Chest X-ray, PA view. Patient: 61 years old, sex M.
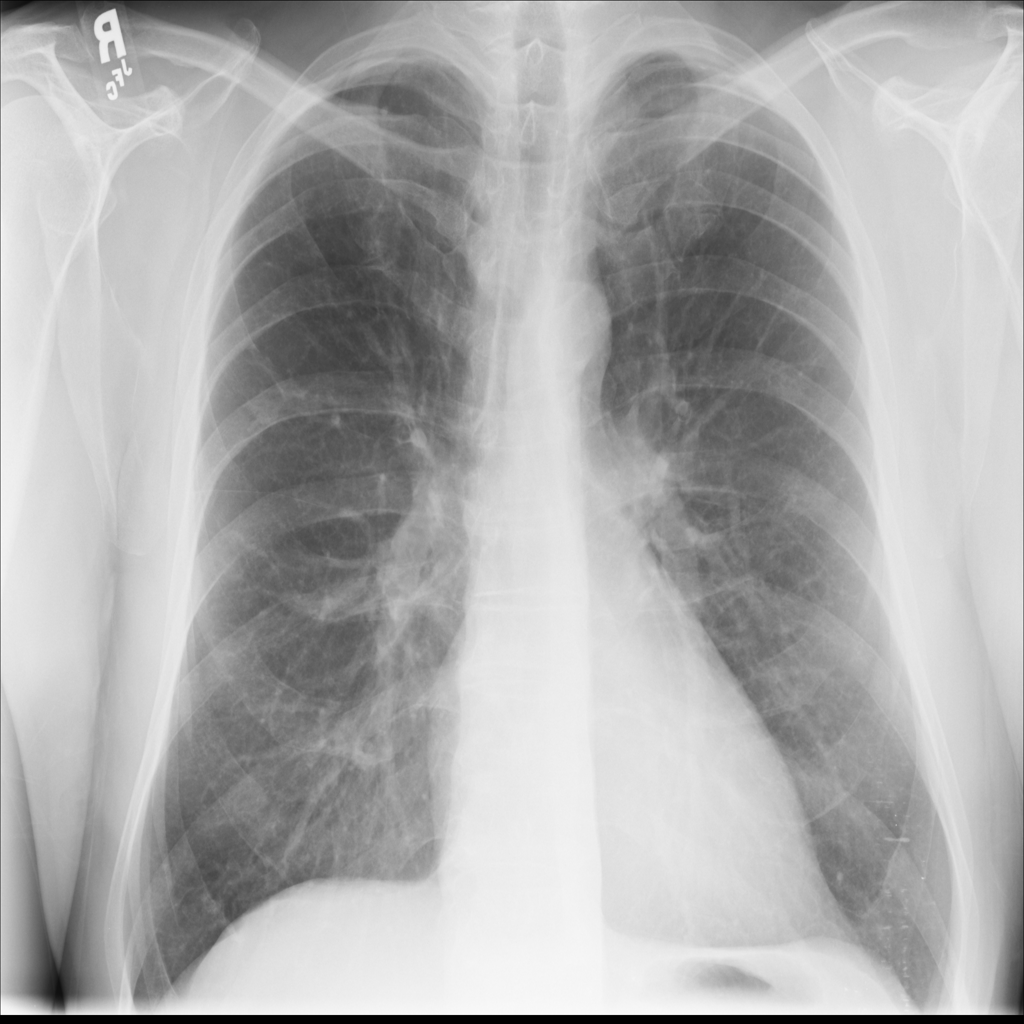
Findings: No Finding